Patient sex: F
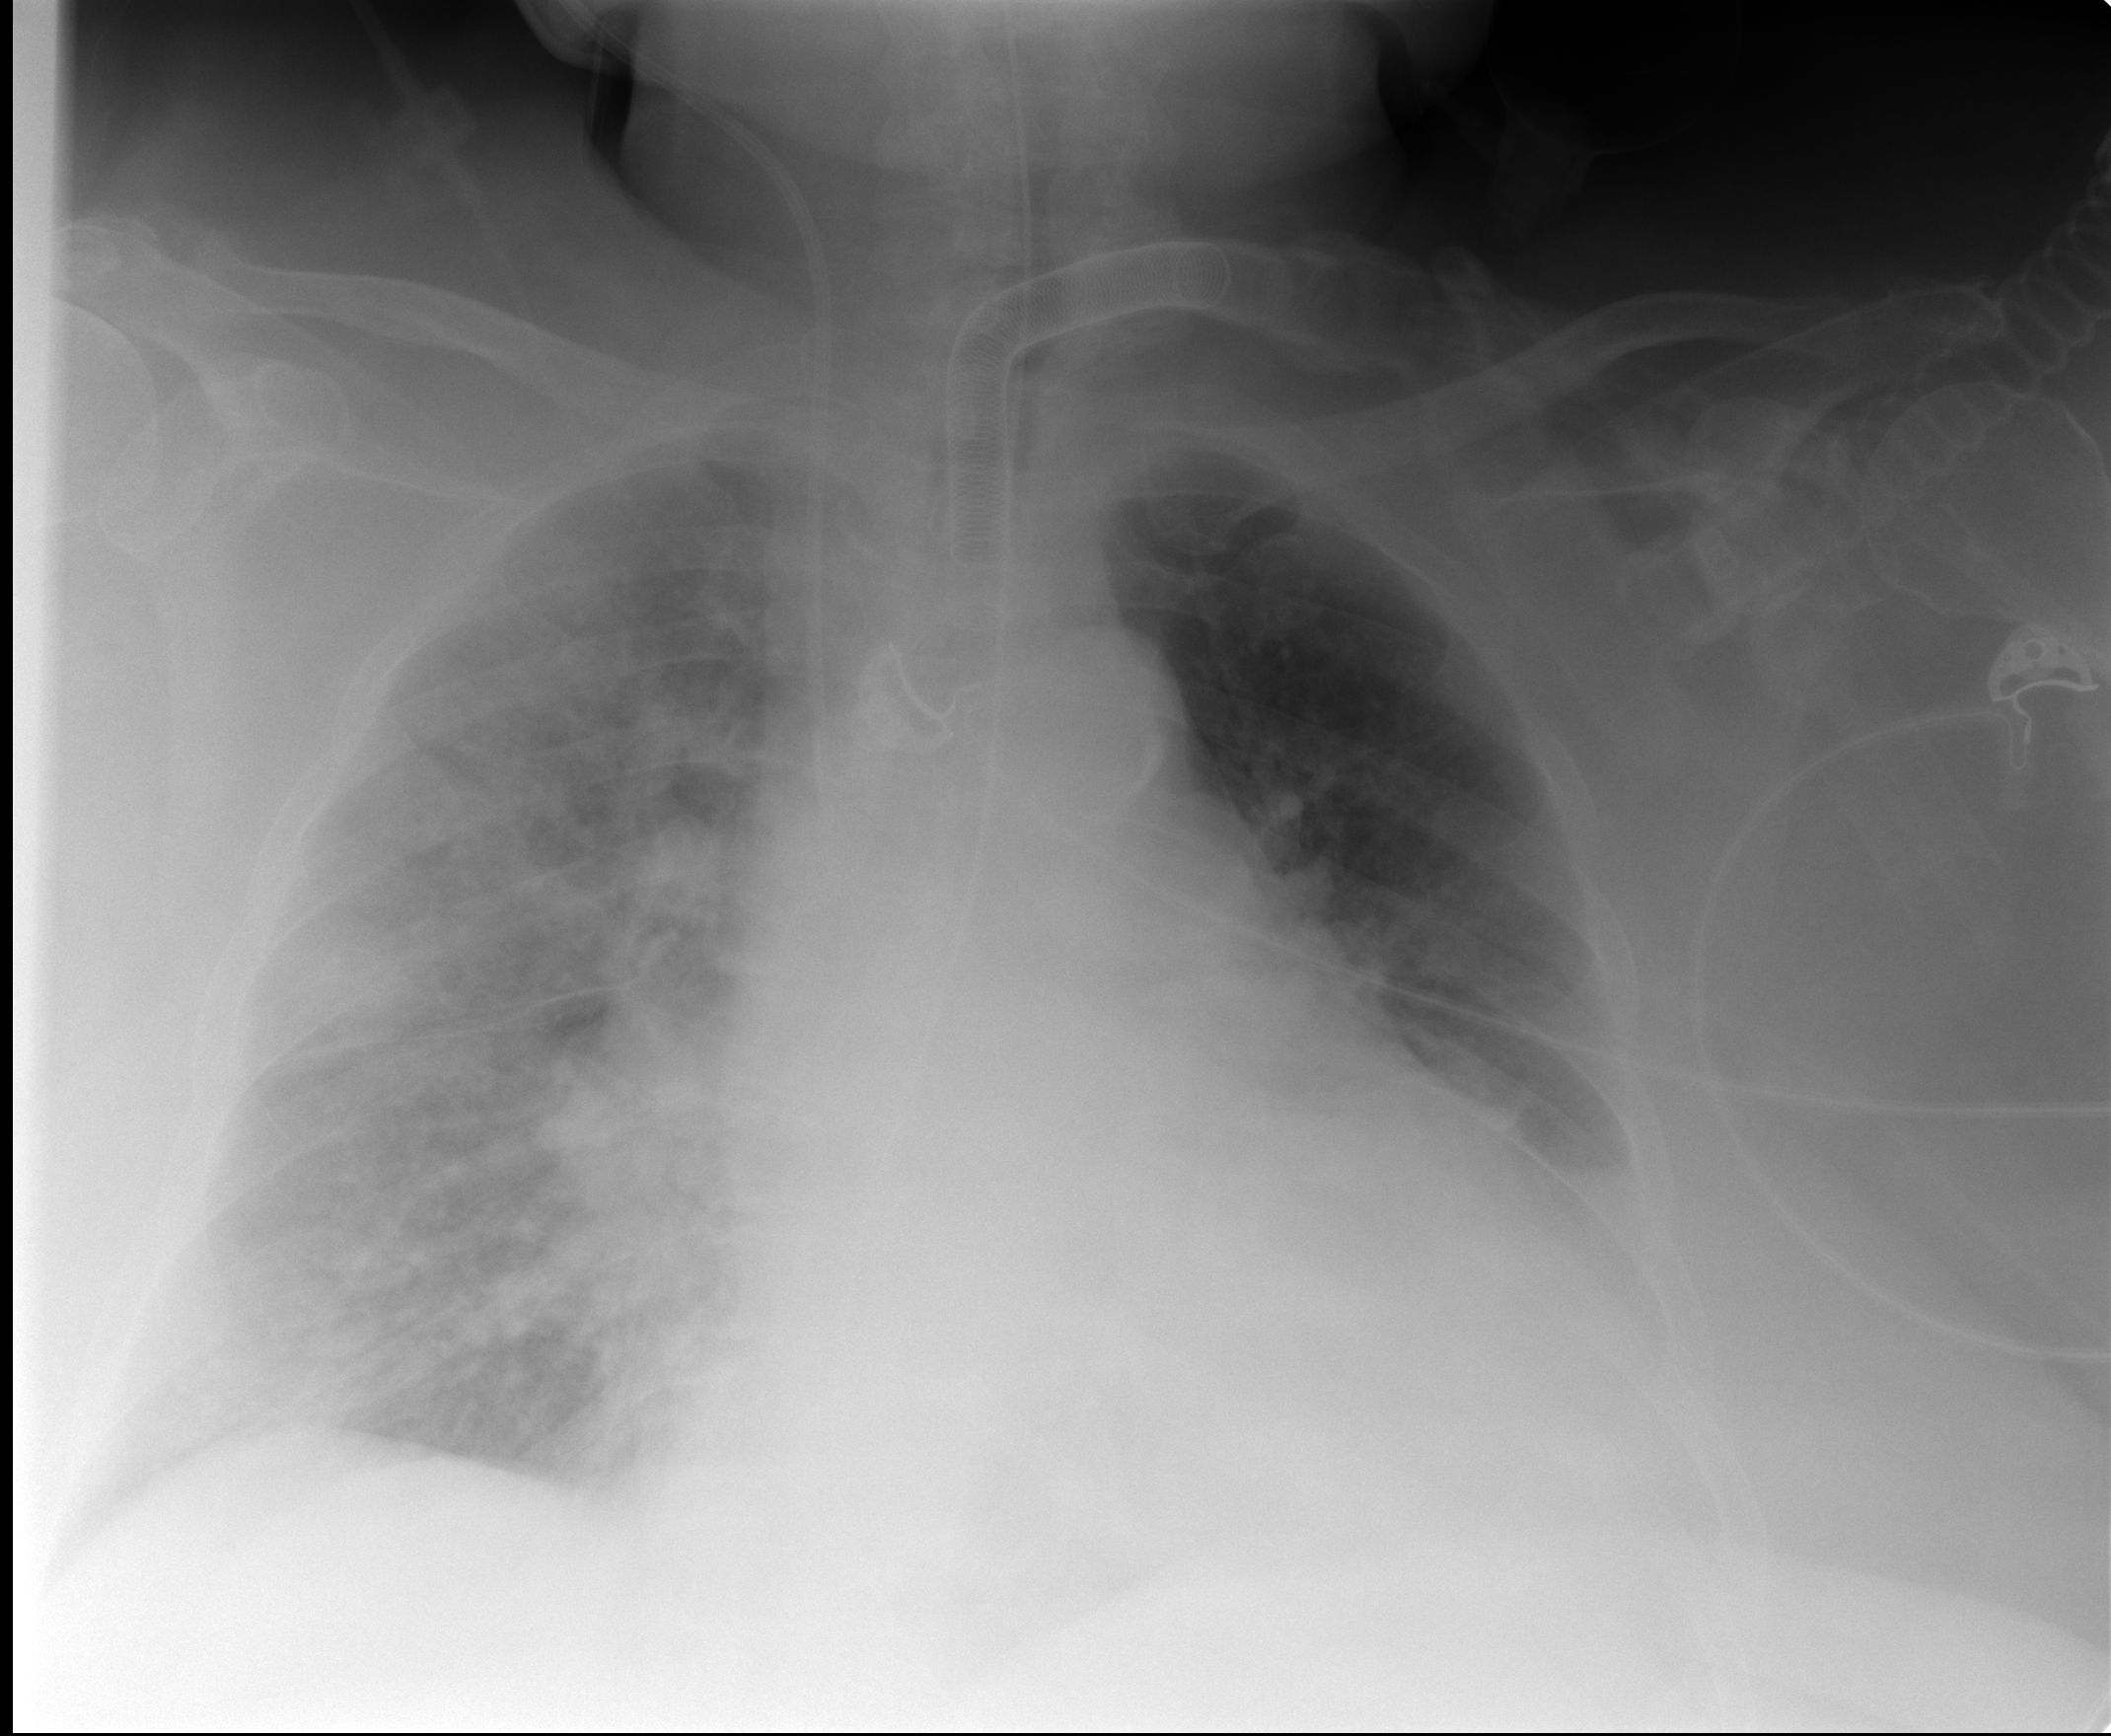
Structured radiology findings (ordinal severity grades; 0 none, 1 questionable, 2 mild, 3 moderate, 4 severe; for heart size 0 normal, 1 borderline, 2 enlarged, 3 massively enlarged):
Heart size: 3
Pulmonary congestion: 2
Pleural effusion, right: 1
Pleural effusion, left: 2
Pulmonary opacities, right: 3
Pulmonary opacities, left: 0
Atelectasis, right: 0
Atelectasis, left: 1